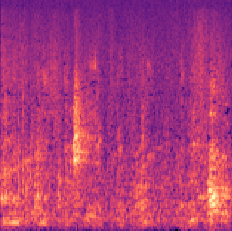
Sound class: Pig